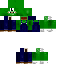
A female human skin with green skin, wearing brown long hair dressed in a blue hoodie and black pants, featuring a closed mouth.